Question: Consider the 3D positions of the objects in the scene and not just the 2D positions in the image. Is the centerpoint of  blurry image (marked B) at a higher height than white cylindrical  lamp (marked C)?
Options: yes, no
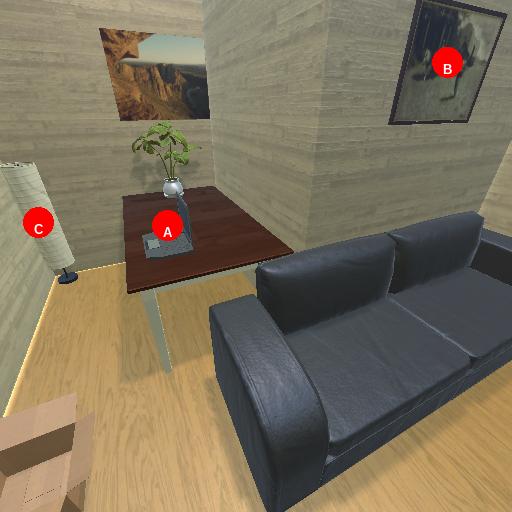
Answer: yes